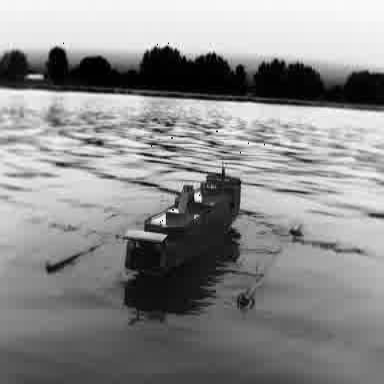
There is a container_ship in the infrared image.